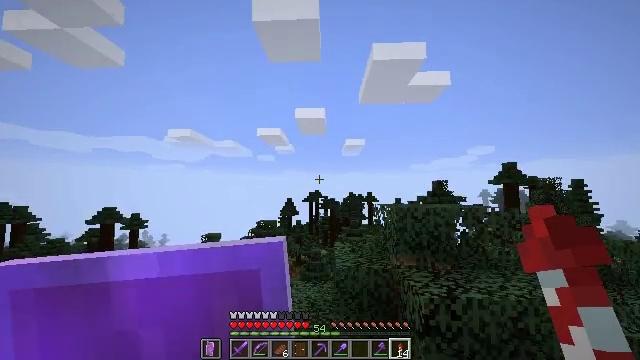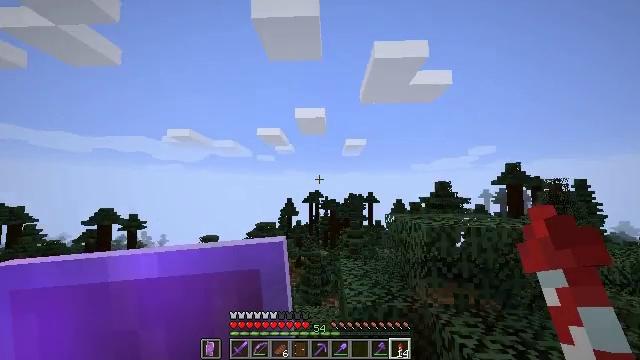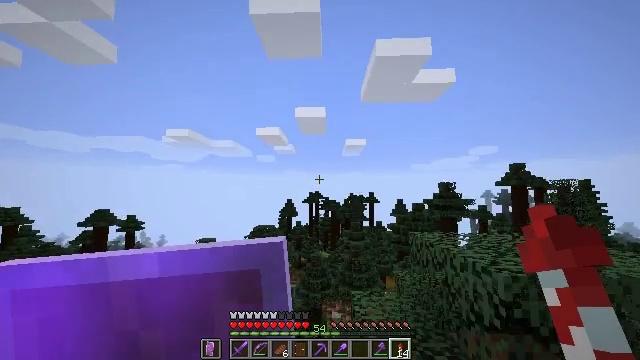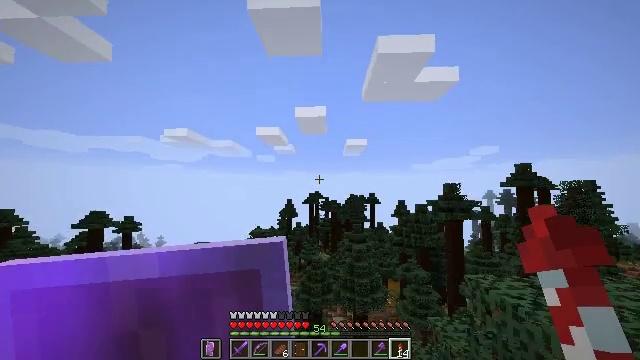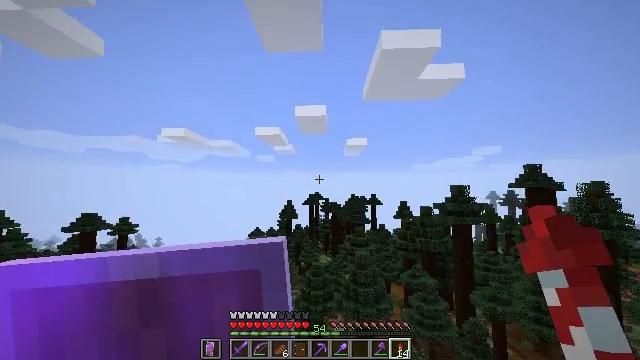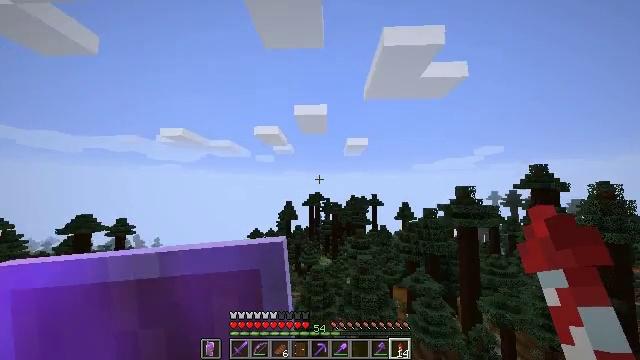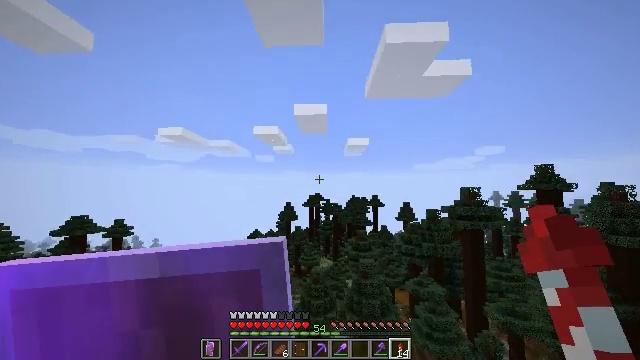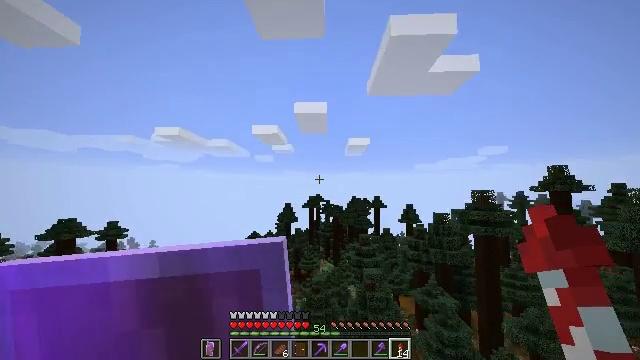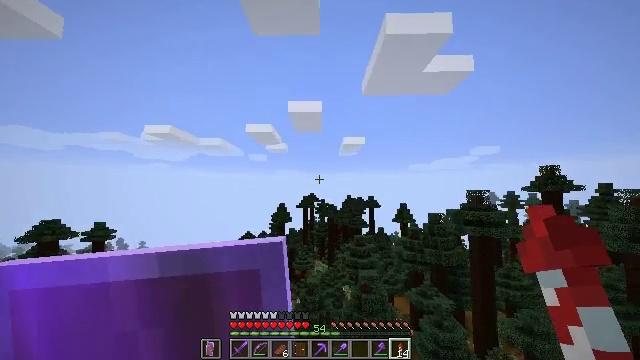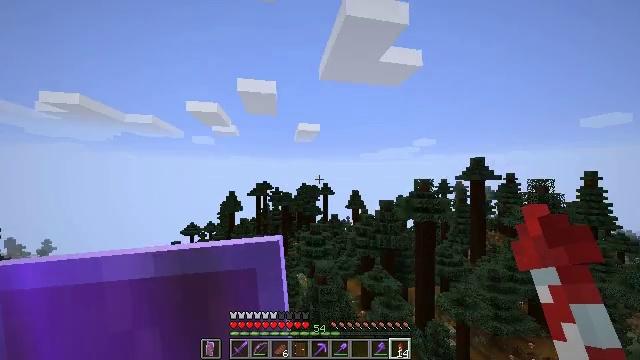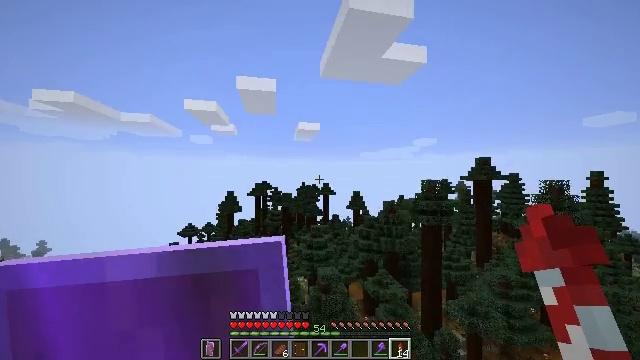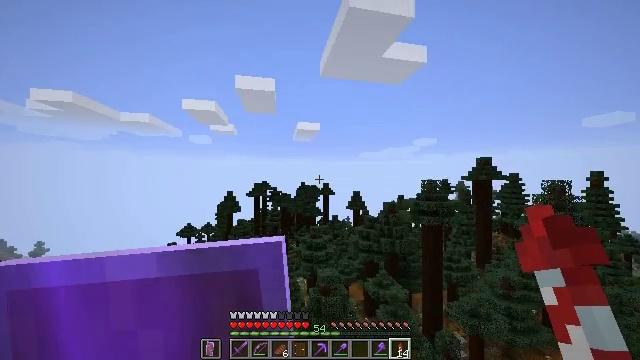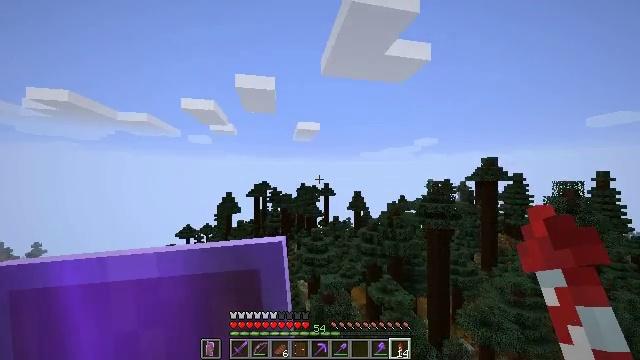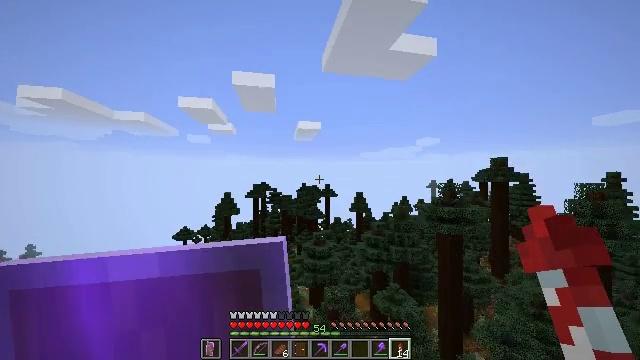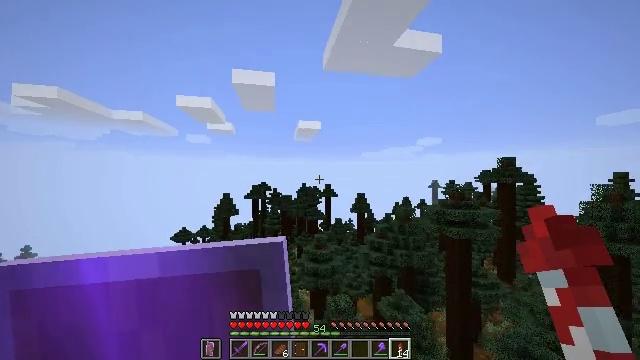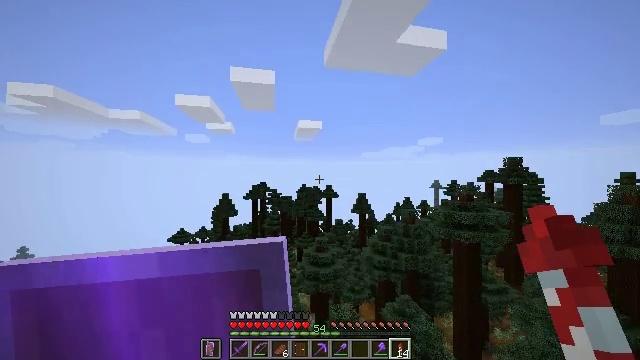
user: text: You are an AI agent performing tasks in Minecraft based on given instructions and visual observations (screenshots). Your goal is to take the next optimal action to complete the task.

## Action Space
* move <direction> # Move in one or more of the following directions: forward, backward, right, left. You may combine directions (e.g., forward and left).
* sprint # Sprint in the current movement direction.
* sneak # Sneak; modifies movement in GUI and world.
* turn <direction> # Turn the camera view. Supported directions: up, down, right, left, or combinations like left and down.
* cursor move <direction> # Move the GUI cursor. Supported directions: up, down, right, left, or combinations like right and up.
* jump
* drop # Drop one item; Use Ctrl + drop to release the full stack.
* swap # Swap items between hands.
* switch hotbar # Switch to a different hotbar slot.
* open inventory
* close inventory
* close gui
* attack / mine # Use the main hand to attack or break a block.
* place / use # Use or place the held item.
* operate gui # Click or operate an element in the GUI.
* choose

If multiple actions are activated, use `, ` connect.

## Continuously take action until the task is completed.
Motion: motion action
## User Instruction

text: craft item air
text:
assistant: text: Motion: move forward, sprint, jump
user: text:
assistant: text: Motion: move forward, sprint, jump
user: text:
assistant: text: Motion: move forward, sprint, jump
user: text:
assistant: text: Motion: move forward, sprint, jump
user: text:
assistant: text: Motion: move forward, sprint, jump
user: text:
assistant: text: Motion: move forward, sprint, jump
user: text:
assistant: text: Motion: move forward, sprint, jump
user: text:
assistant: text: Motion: move forward, sprint, turn right, jump
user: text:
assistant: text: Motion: move forward, sprint, turn right and down, jump
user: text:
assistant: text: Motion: move forward, sprint, jump
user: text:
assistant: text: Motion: move forward, sprint, jump
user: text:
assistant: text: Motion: move forward, sprint, jump
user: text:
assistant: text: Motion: move forward, sprint, jump
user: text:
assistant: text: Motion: move forward, sprint, jump
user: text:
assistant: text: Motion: move forward, sprint, jump
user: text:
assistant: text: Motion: move forward, sprint, jump
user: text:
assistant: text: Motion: move forward, sprint, jump
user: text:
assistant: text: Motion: move forward, sprint, jump
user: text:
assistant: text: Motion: move forward, sprint, jump
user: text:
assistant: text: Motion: move forward, sprint, jump
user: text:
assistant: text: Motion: move forward, sprint, jump
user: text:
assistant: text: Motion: move forward, sprint, jump
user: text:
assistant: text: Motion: move forward, sprint, turn right, jump
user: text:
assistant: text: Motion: move forward, sprint, turn right, jump
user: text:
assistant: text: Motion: move forward, sprint, turn right, jump
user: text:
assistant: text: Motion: move forward, sprint, jump
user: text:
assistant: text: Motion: move forward, sprint, jump
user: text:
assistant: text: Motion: move forward, sprint, jump
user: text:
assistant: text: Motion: move forward, sprint, jump
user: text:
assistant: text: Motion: move forward, sprint, jump